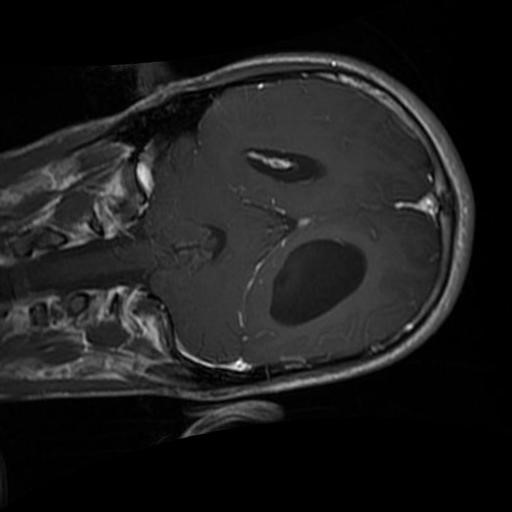
Label: brain_glioma